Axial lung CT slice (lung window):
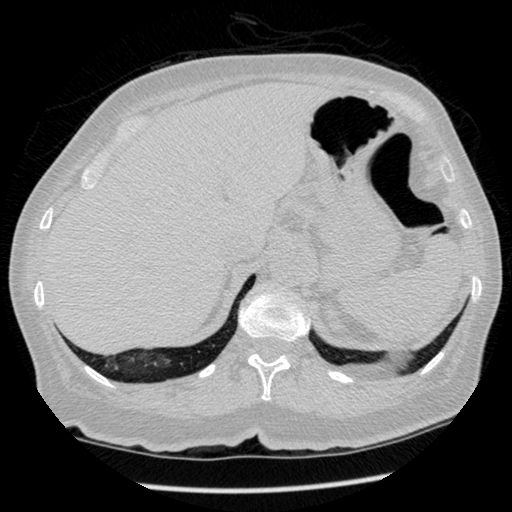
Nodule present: no